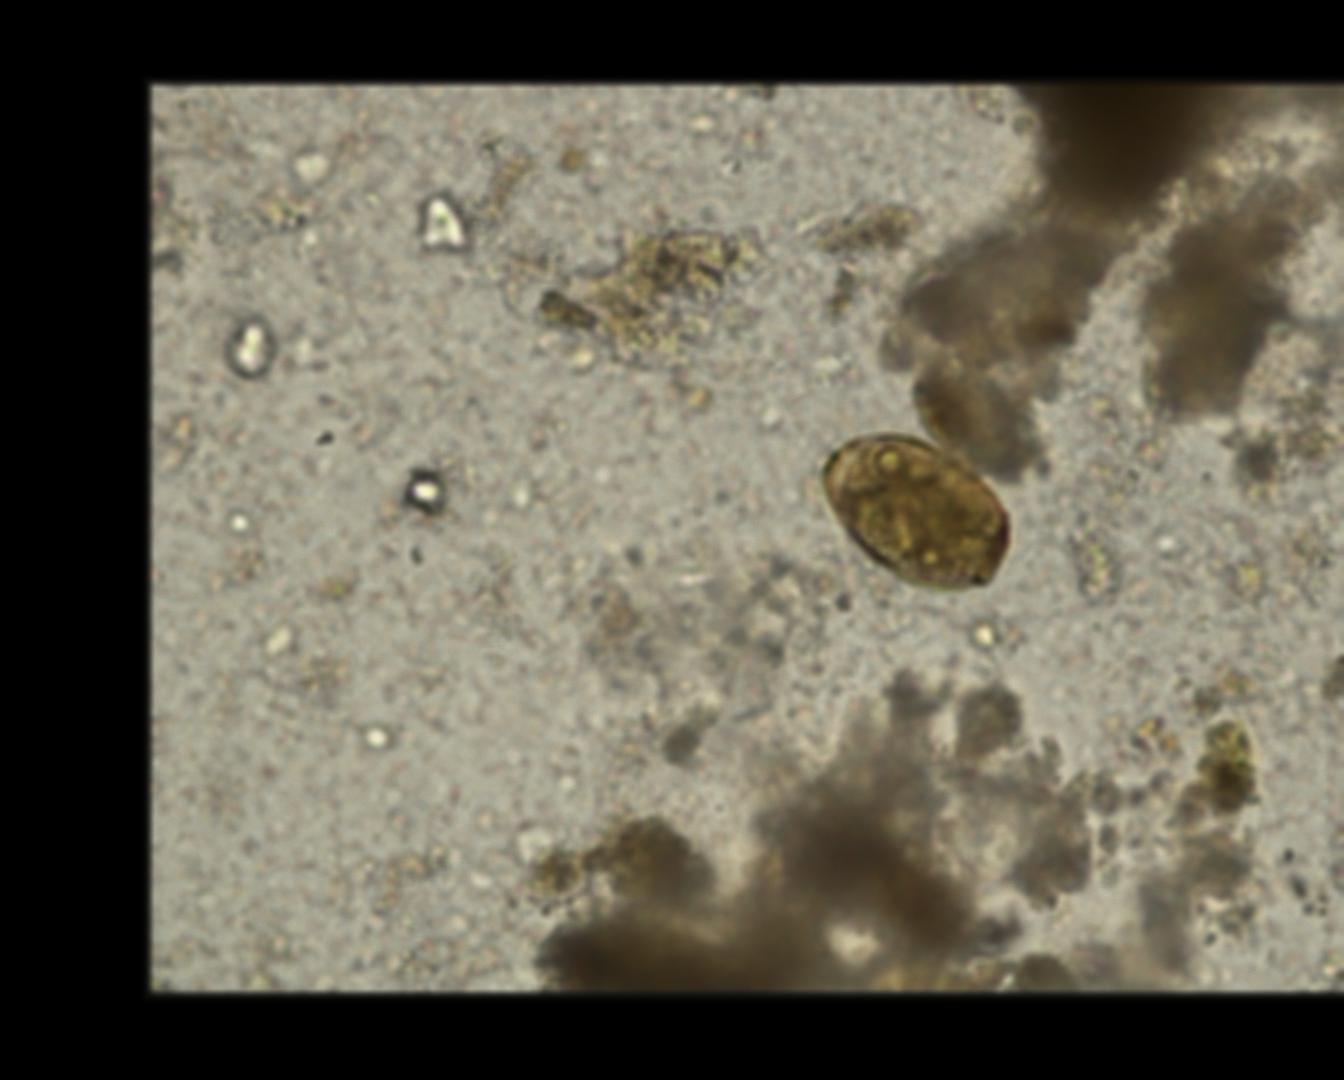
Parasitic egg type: Paragonimus spp